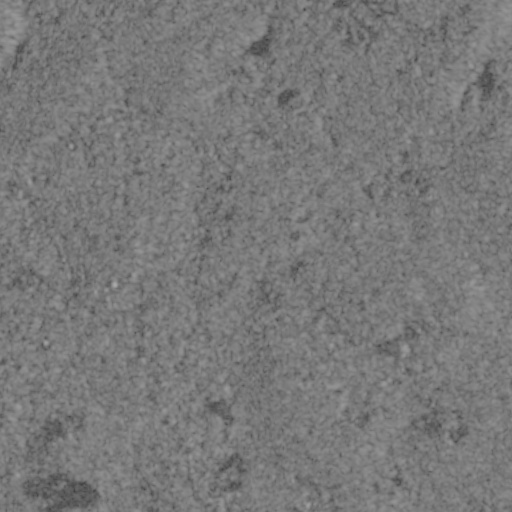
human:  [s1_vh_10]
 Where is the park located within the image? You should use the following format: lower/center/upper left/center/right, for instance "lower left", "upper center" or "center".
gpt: The park is located in the upper right of the image.
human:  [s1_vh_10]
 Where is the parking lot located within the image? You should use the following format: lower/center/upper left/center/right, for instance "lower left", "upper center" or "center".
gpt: The parking lot is located in the lower right of the image.
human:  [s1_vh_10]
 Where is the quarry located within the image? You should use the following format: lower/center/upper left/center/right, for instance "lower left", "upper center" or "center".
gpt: The quarry is located in the upper left of the image.
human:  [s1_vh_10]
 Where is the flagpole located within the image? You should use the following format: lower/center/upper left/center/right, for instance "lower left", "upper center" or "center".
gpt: The flagpole is located in the upper right of the image.
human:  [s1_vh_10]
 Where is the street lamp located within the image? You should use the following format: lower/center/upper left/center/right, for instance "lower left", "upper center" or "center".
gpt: The street lamp is located in the upper right of the image.
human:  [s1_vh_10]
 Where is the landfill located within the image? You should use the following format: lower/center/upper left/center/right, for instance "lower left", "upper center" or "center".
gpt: There is no landfill in the image.

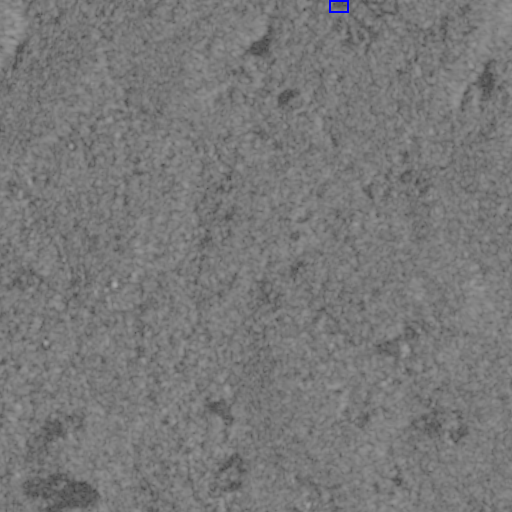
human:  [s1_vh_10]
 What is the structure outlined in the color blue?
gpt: The structure outlined in blue is a park.
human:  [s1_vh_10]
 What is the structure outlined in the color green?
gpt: There is no green outline.